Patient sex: M
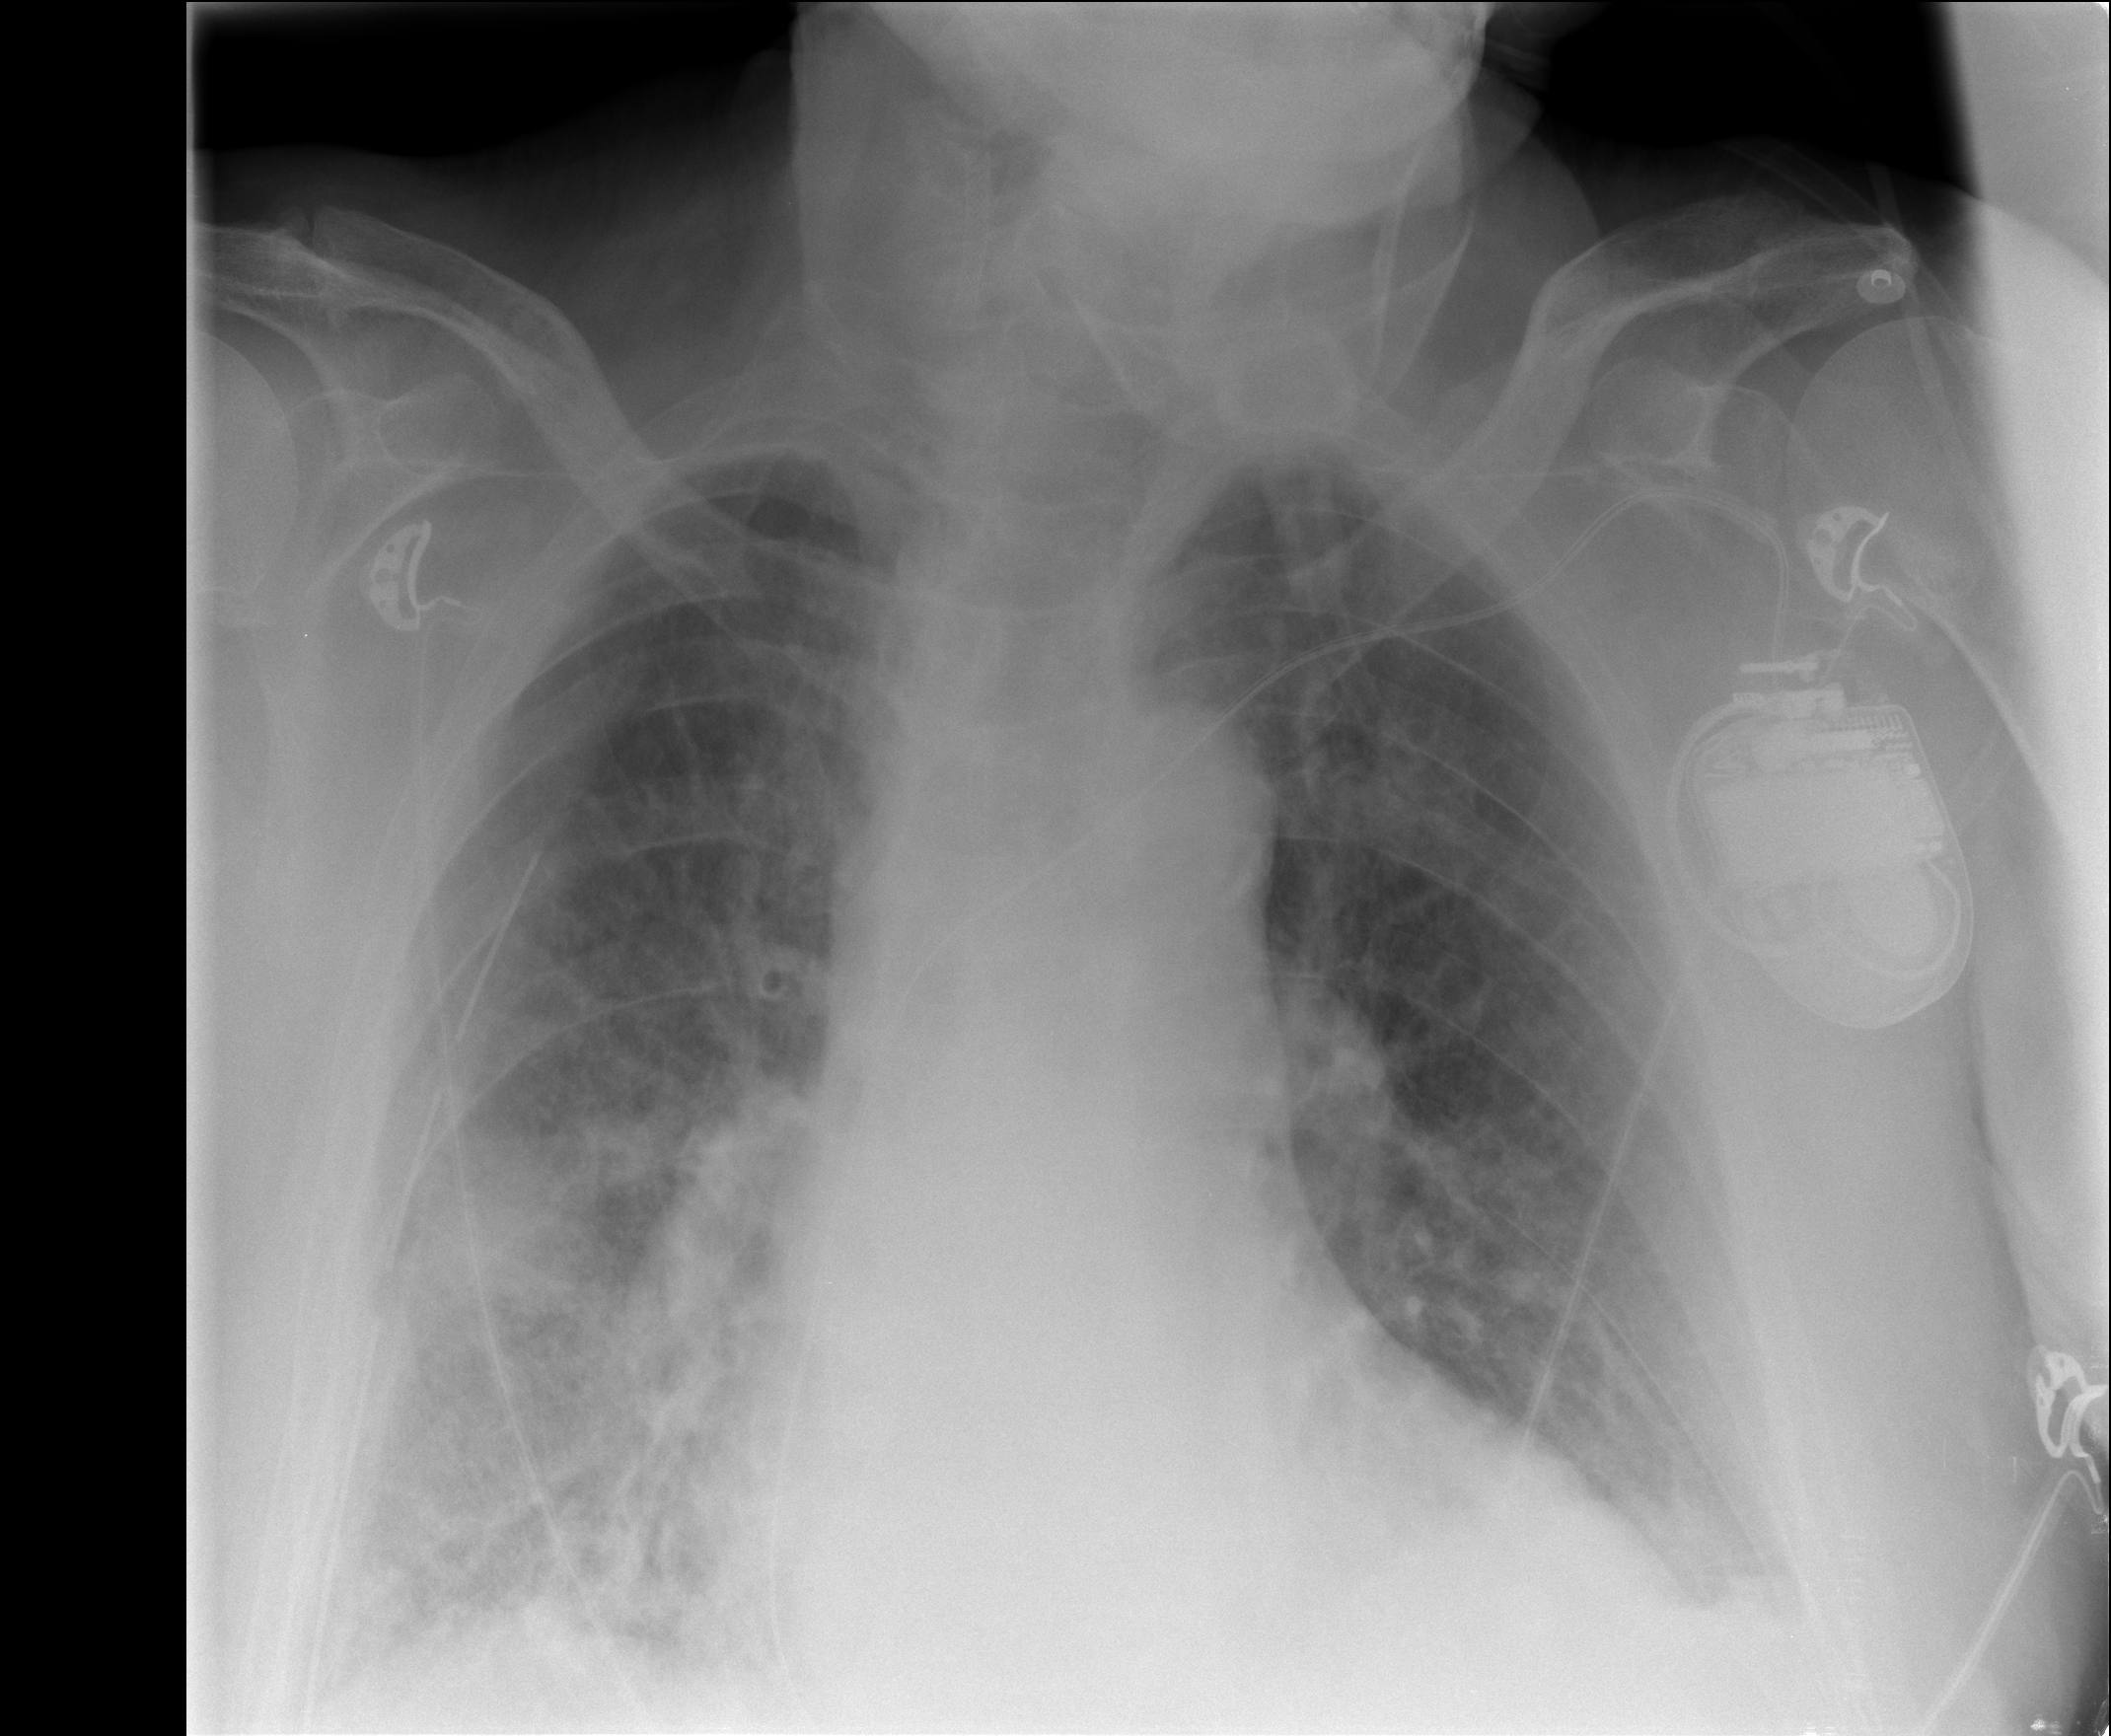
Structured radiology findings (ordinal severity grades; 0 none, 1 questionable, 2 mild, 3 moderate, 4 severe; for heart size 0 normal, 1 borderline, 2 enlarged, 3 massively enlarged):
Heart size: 0
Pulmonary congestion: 1
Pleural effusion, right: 2
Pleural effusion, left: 1
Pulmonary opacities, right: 3
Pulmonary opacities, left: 0
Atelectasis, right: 3
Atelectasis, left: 1